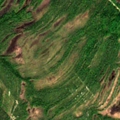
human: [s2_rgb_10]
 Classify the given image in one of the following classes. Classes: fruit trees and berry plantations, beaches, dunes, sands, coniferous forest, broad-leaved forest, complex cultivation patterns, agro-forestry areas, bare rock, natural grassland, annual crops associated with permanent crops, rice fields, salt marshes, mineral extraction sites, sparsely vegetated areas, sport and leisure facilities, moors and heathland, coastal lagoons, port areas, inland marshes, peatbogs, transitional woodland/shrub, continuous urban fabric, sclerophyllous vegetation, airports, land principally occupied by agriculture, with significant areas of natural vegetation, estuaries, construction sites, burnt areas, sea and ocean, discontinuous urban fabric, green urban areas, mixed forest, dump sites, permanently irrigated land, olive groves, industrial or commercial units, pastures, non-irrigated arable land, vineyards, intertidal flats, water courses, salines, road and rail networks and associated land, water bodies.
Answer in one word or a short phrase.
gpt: coniferous forest, mixed forest, transitional woodland/shrub